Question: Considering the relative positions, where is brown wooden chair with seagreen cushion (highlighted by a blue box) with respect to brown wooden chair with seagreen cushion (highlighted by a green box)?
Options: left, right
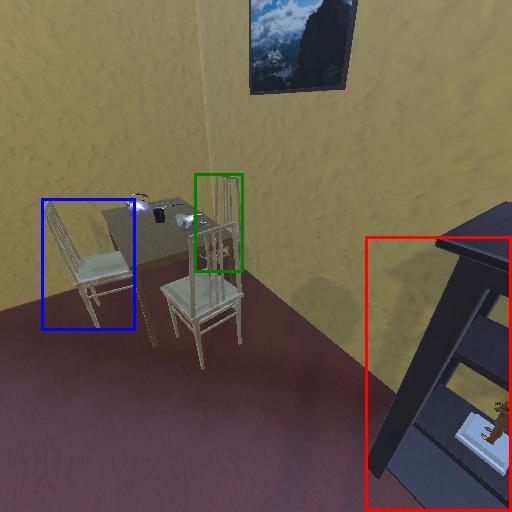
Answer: left